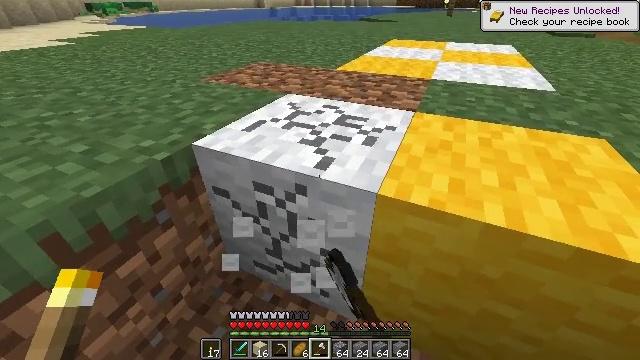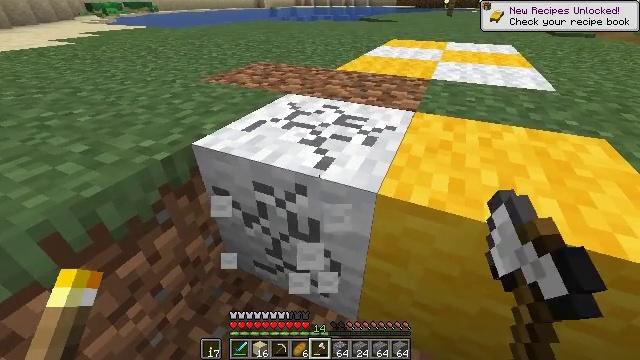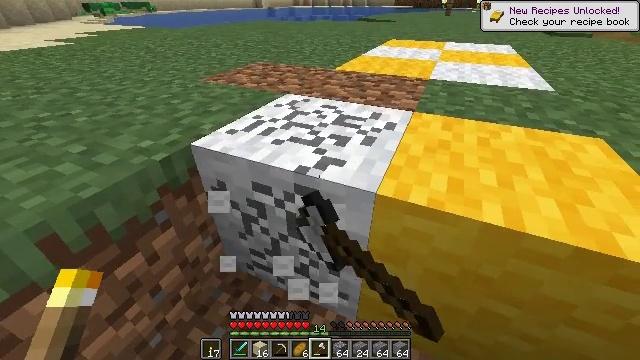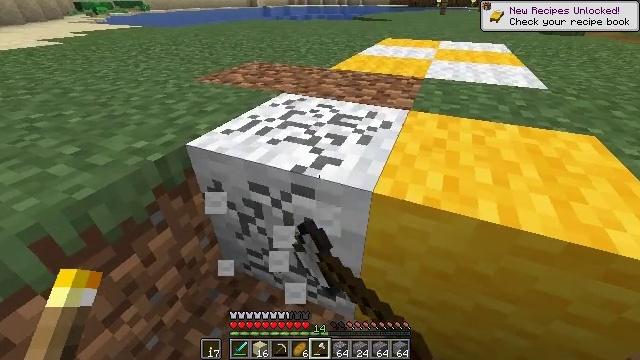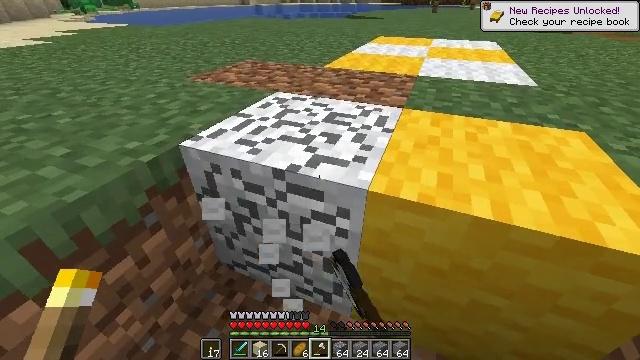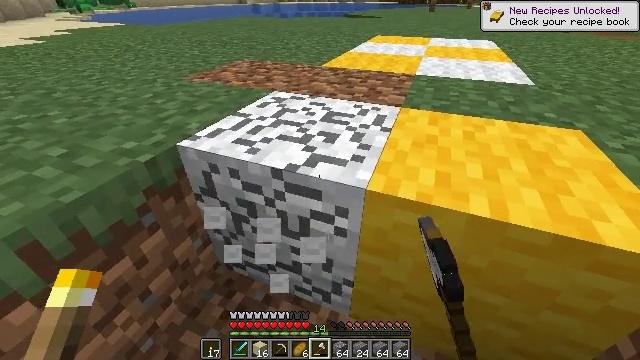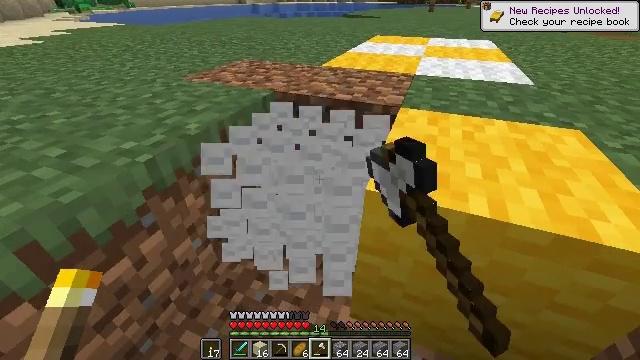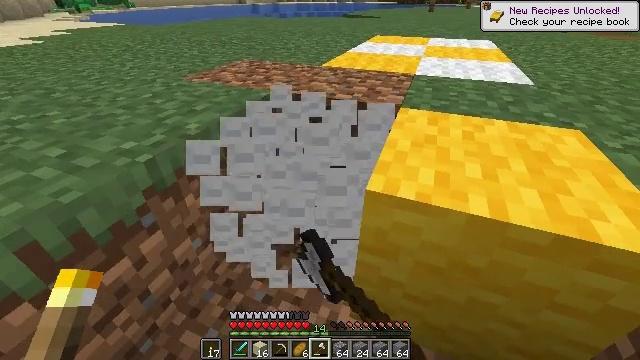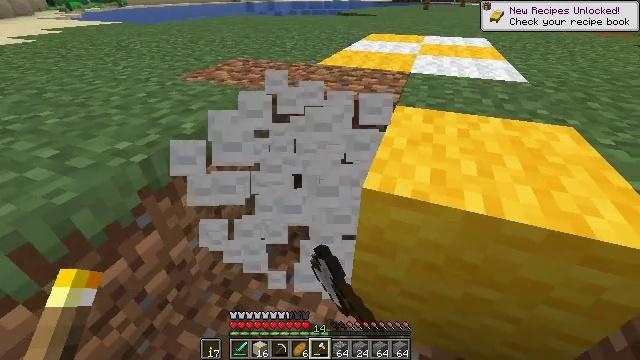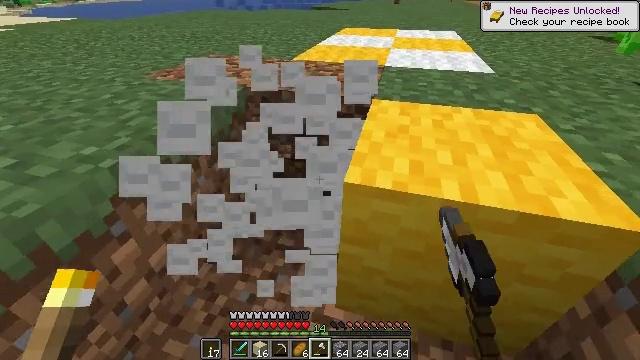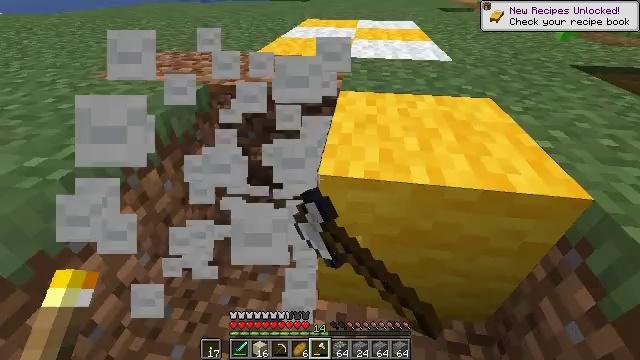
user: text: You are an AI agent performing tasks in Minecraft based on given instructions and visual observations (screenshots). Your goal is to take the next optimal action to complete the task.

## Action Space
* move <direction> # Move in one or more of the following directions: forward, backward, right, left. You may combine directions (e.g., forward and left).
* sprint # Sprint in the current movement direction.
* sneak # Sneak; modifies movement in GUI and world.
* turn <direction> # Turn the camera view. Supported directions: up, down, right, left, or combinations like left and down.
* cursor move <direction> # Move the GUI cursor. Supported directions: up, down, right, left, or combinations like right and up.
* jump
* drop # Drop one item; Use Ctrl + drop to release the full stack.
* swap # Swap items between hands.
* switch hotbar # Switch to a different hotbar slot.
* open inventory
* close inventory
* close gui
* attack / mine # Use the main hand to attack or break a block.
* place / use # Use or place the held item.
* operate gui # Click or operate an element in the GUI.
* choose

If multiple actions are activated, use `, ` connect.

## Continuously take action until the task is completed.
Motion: motion action
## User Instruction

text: Obtain white wool for building.
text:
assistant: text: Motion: attack / mine
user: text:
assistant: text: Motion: attack / mine
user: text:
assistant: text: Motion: attack / mine
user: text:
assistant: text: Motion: turn right, attack / mine
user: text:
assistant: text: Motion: attack / mine
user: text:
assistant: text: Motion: attack / mine
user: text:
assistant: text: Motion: attack / mine
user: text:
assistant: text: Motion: attack / mine
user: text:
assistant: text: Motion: turn right, attack / mine
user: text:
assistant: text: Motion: turn right and down, attack / mine
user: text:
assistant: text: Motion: attack / mine